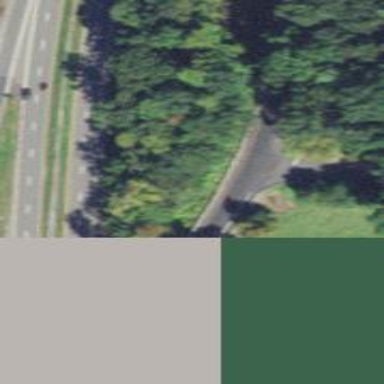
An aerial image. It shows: Primary highway.